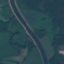
Land use / land cover: River